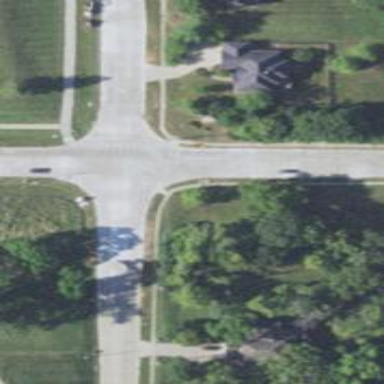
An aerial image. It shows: Marked crossing on footway.